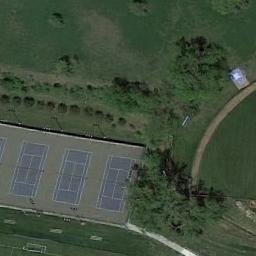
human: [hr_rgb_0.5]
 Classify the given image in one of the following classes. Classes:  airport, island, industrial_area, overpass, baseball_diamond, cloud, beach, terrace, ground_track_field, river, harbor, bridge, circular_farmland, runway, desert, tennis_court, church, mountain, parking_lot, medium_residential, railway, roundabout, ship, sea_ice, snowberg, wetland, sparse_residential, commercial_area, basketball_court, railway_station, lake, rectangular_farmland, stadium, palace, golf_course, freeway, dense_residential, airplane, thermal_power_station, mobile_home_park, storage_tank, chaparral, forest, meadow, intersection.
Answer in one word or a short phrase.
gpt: tennis_court